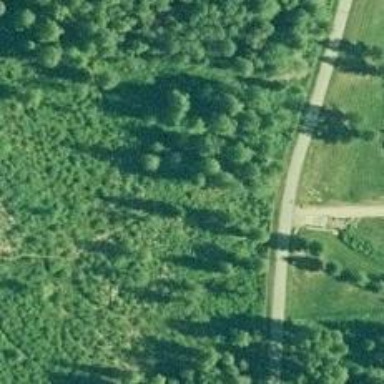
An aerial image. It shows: Path.